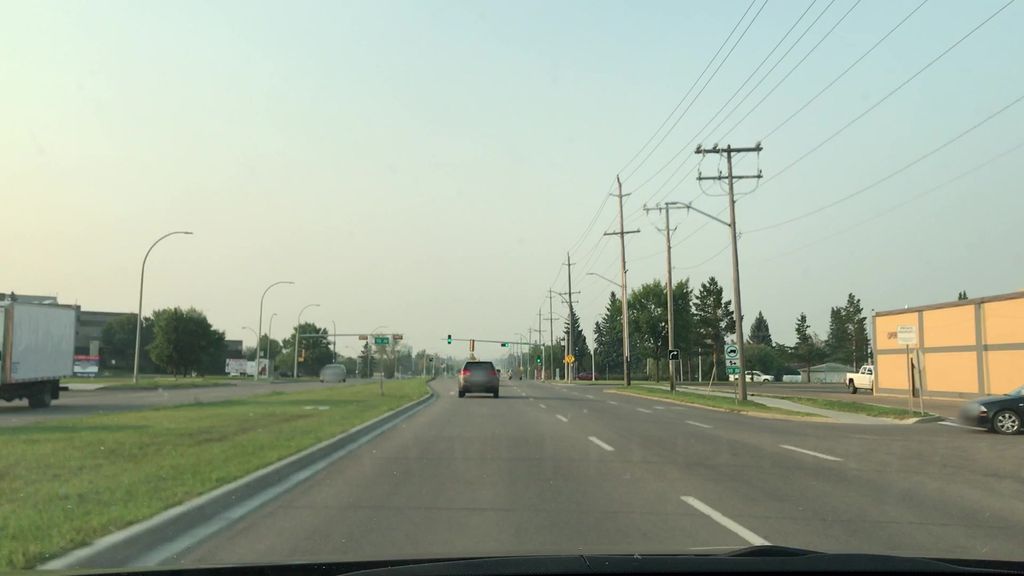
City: edmonton